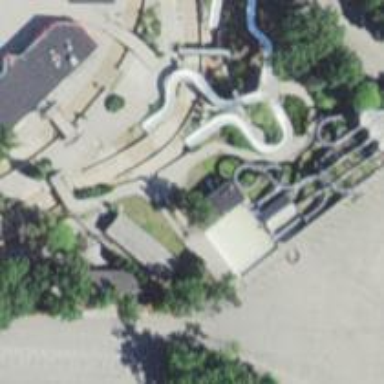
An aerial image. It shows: Water slide attraction.